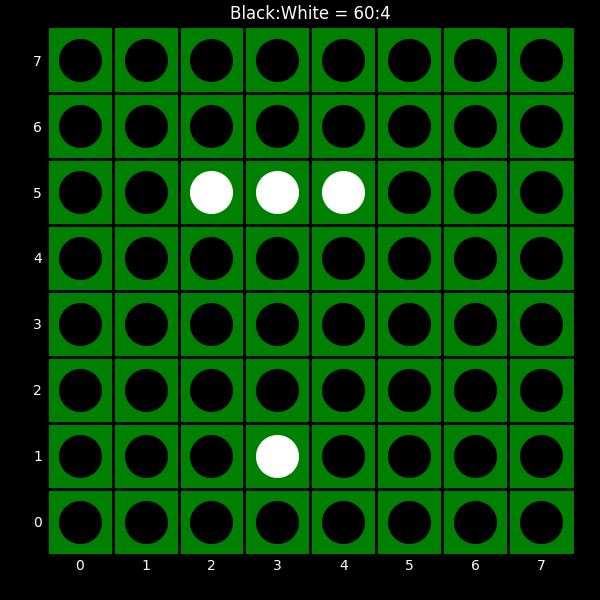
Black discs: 60
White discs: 4